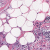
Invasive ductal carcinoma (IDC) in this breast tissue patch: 1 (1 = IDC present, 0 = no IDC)